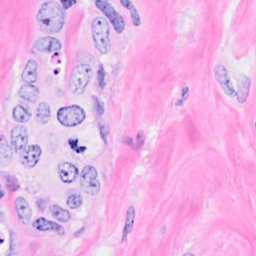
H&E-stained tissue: Breast